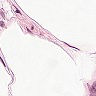
Metastatic tissue present: no